Question: After a lot of searching, I know its possible with regular adapter, but I have no idea how to do it using Paging Library. I don't need code just a clue.
Example

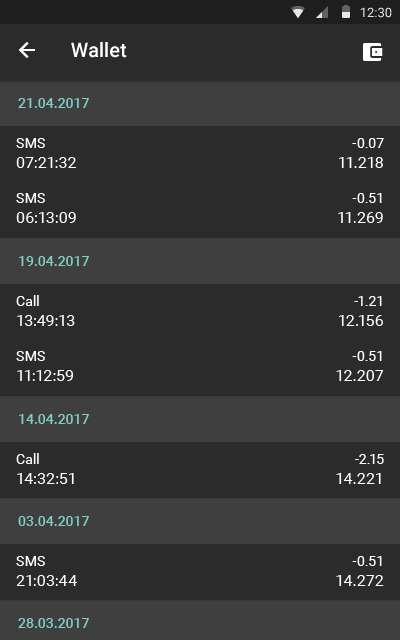
Answer: To add separators, you essentially have 2 options:
1. View-based, you explicitly include separators as an 'item' in the list and define a new viewtype for those separators. Allows the list to re-use the separator views but means you need to take the separators into account when defining the data.
2. Data-based, each item actually has a separator view, but it only shows on specific items. Based on some criteria you show or hide it whilst binding the view-holder.
For the paging library only option 2 is viable since it only partially loads the data and inserting the separators becomes much more complicated. You will simply need to figure out a way to check if item 'x' is a different day than item 'x-1' and show/hide the date section in the view depending on the result.